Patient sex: F
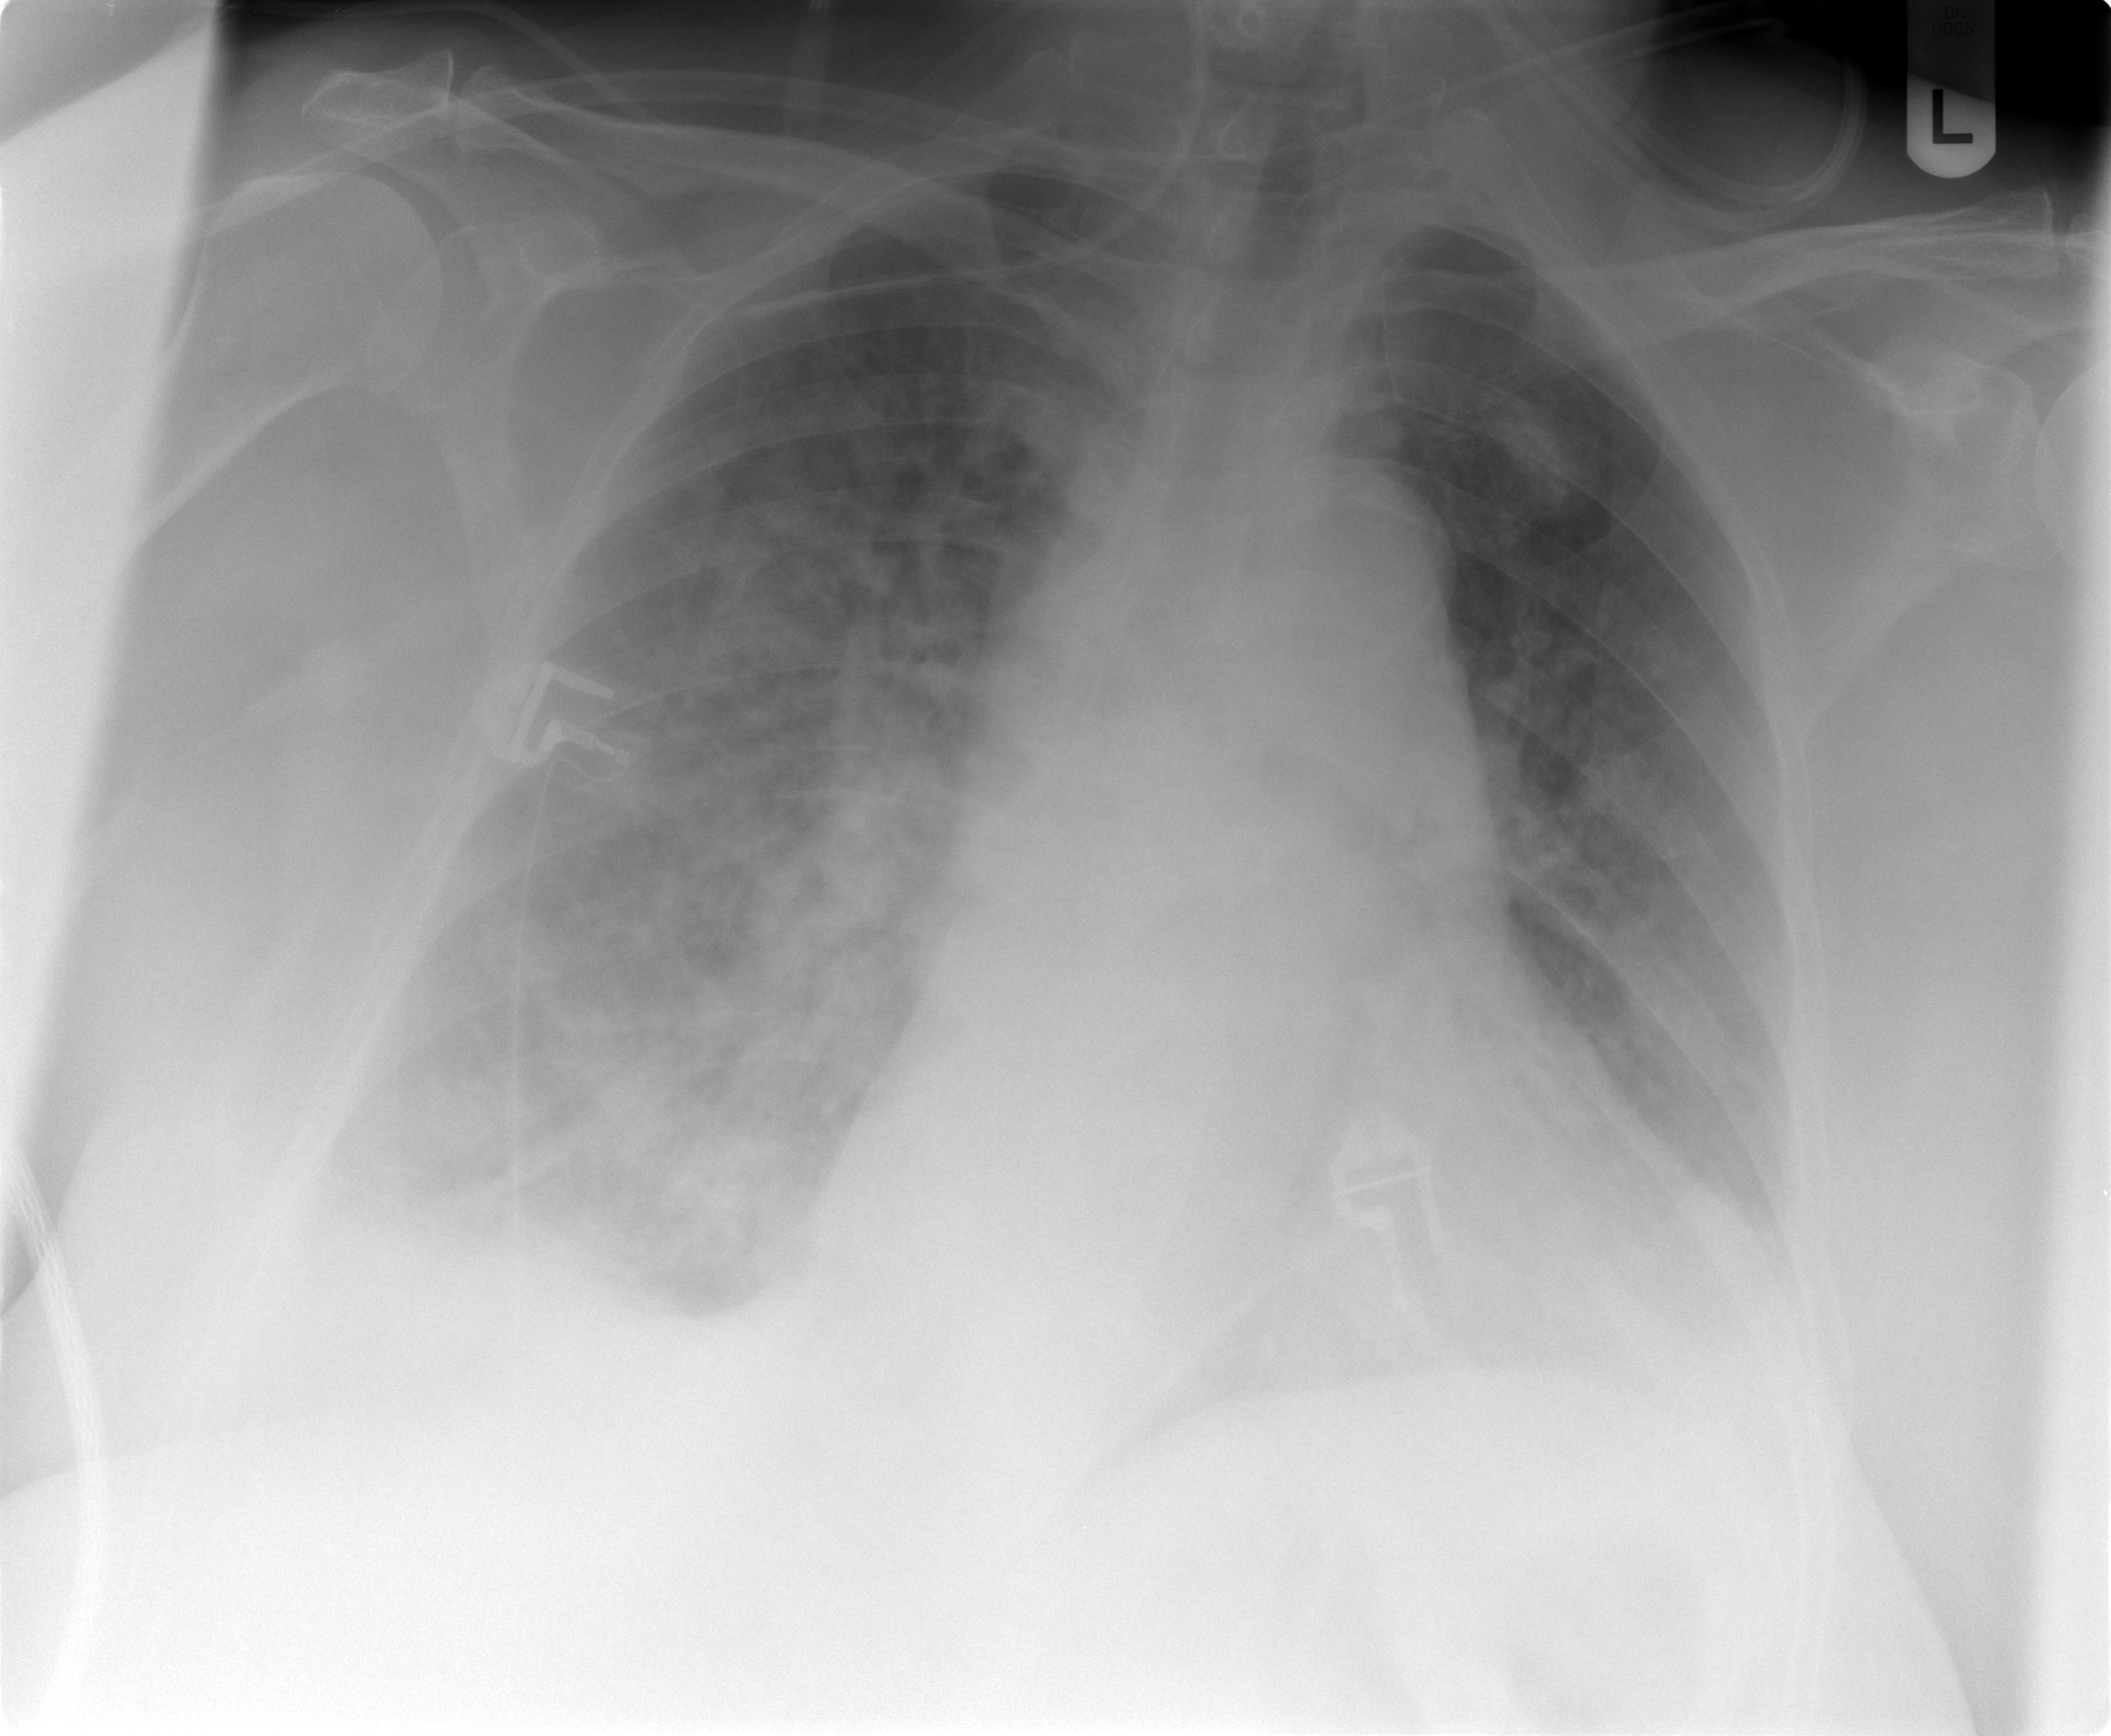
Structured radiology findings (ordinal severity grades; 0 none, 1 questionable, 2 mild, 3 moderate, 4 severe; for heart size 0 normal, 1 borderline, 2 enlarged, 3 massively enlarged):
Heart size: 2
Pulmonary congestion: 2
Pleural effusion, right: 2
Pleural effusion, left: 2
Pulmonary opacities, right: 3
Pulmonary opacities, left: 1
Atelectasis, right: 2
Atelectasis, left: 2